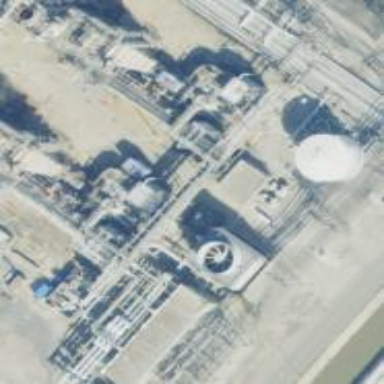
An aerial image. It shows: Gas-powered generator using steam turbine.